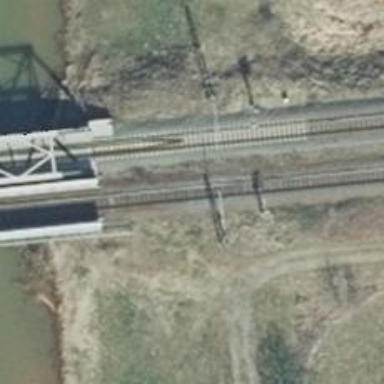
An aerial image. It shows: Railway track with contact lines for electrification.